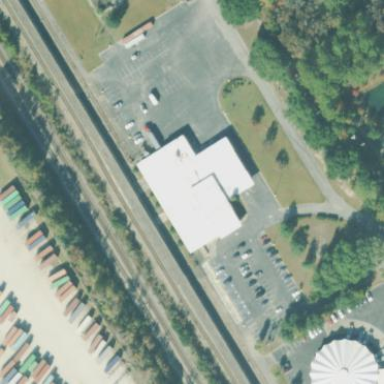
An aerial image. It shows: Train station building.